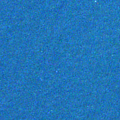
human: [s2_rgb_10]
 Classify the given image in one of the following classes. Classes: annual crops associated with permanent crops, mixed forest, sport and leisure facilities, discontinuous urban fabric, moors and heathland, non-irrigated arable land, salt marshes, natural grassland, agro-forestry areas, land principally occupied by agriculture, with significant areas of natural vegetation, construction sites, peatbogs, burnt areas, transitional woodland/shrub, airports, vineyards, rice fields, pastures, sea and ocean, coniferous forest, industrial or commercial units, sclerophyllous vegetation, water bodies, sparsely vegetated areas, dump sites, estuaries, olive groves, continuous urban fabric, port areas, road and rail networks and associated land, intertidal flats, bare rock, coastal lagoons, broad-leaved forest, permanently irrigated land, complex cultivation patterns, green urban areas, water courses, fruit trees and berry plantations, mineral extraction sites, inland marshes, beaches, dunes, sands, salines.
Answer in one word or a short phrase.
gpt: sea and ocean